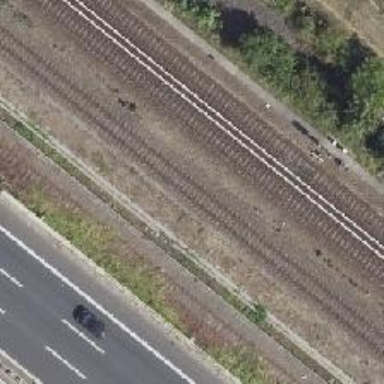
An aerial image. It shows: Solitary milestone along the railway.